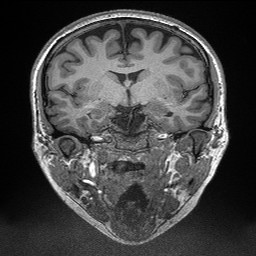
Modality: T1w
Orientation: sagittal
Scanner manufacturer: siemens
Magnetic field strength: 3 T
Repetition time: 2.3 s
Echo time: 0.00298 s